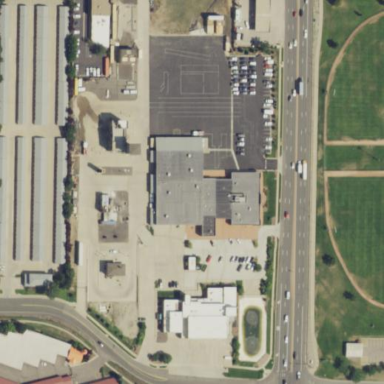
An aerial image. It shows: Commercial building.